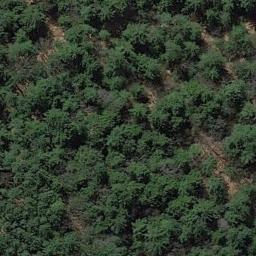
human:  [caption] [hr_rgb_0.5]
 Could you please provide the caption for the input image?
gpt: The forest is on the bare land .

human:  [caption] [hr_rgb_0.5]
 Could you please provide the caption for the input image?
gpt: Many green trees are in a forest .

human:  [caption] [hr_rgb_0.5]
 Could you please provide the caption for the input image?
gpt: The forest has a lot of evenly distributed dark green trees .

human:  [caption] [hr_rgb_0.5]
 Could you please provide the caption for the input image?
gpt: This is a dense forest .

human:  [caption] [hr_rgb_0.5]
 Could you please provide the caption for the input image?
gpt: There are some brown bare land in a green forest .